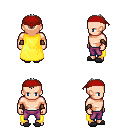
a pixel art fantasy rpg character, male body template, human, light skin, yellow cape, magenta pants, gray short mohawk hairstyle, red bandana, cloth bracers, gray slippers, four views (front, back, left, right), 2x2 character sprite sheet, small pixel art, hard edges, no anti-aliasing